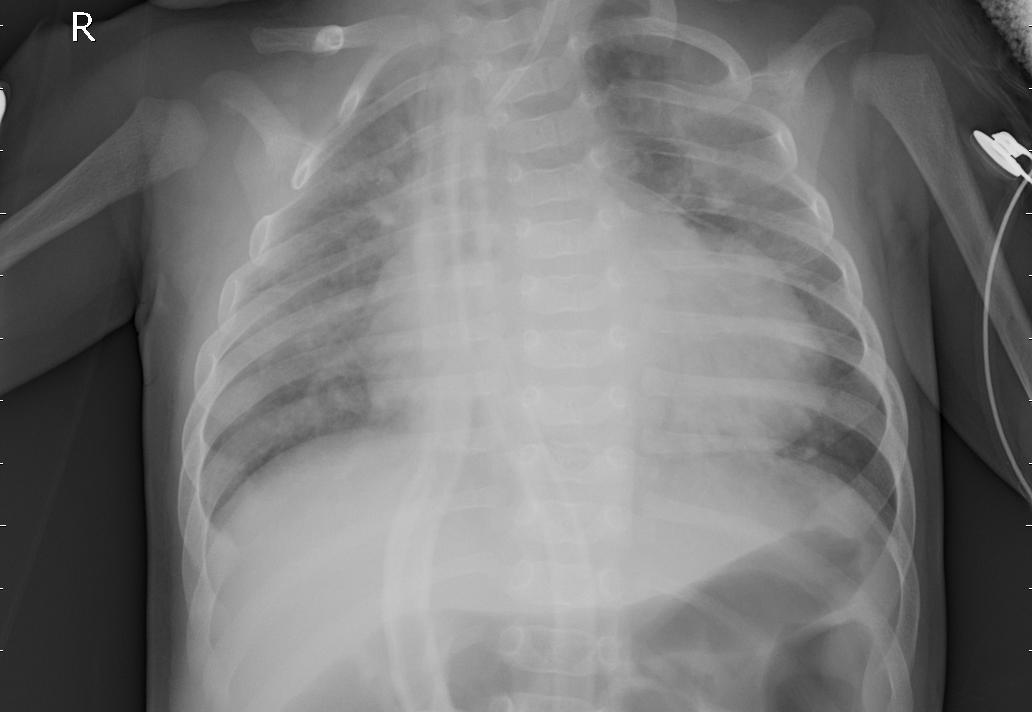
Diagnosis: PNEUMONIA